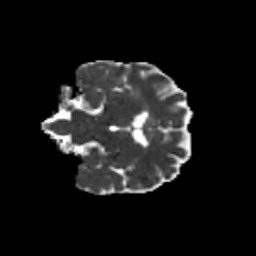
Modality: MD
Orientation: coronal
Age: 44
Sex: male
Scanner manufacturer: siemens
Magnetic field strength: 3 T
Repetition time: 8.6 s
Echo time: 0.095 s